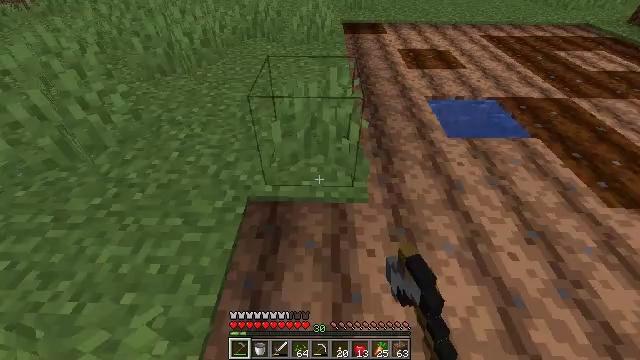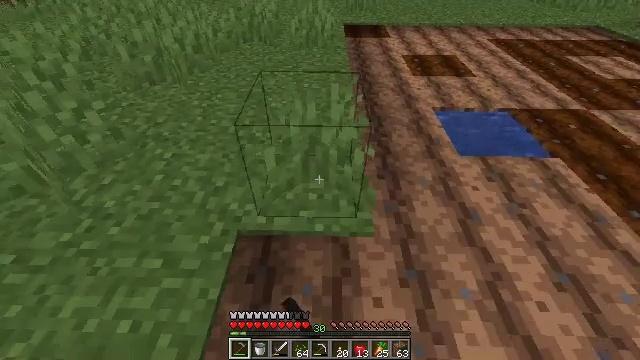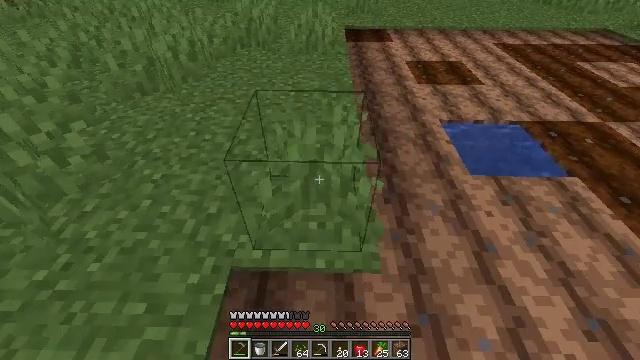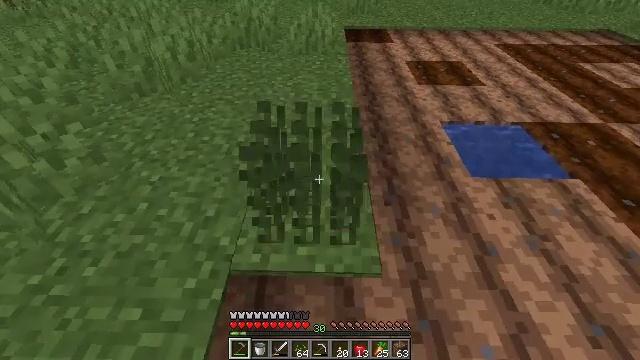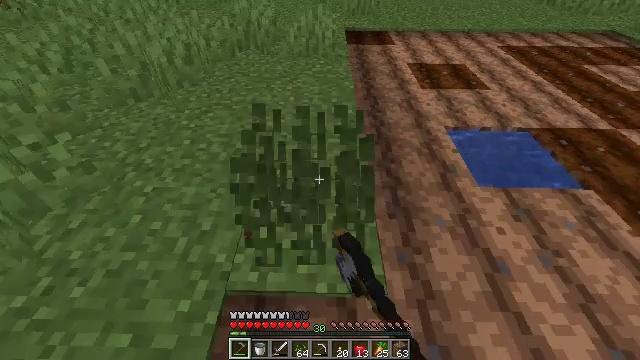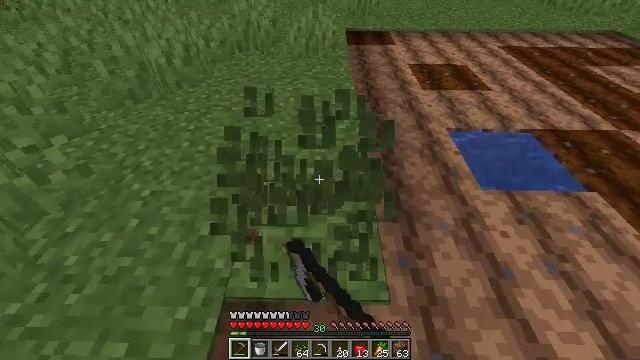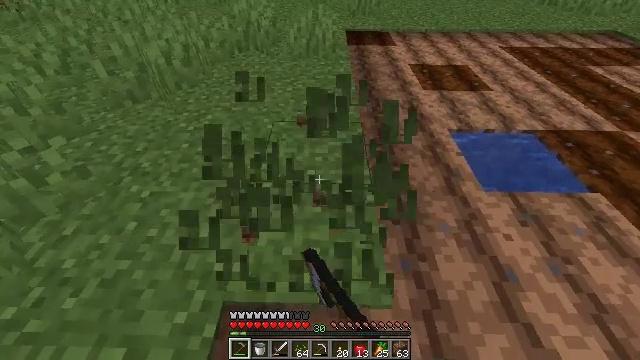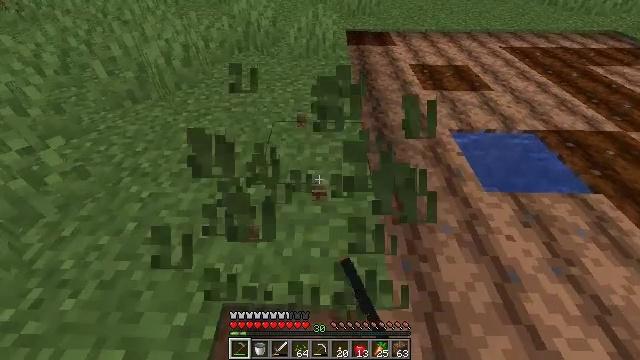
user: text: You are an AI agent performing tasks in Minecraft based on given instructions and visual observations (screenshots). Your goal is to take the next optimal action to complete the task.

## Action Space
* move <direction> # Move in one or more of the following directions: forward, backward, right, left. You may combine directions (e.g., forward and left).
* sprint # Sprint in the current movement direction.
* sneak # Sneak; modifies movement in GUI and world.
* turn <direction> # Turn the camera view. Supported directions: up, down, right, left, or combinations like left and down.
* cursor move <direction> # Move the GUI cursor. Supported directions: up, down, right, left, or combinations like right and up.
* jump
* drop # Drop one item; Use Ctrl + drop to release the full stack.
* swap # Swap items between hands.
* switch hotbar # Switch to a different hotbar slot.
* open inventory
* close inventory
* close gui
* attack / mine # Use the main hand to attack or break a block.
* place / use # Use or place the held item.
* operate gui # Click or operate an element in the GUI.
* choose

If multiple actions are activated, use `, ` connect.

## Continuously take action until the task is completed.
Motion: motion action
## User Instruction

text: Break the grass block.
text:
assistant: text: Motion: move forward, use / place
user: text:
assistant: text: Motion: move forward, use / place
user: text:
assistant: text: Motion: attack / mine
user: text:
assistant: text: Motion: attack / mine
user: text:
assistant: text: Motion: attack / mine
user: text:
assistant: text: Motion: attack / mine
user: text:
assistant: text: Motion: no_op
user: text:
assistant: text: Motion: no_op